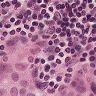
Metastatic tissue present: yes